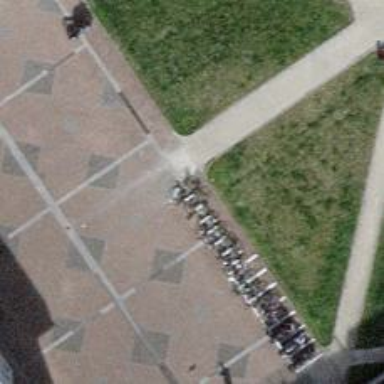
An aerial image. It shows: Bicycle parking area with stands.